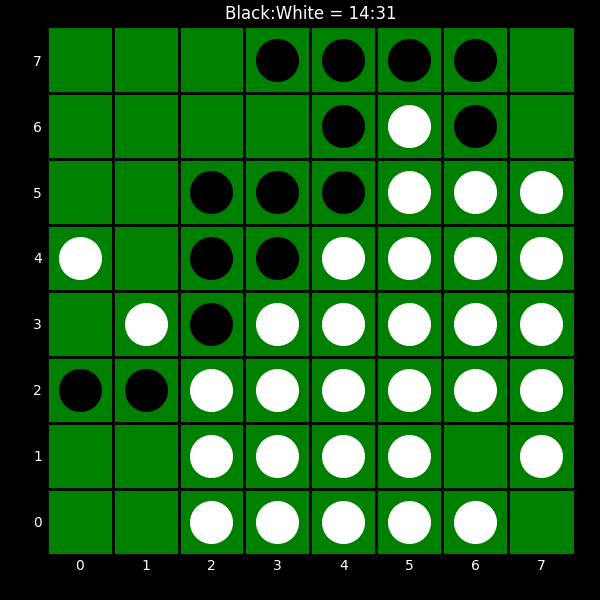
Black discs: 14
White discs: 31